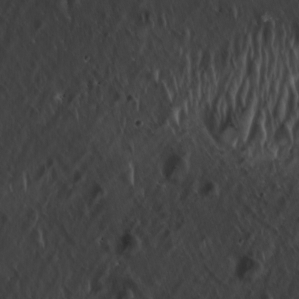
Label: non_frost